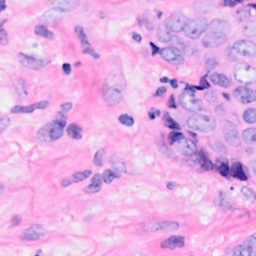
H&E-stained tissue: Breast